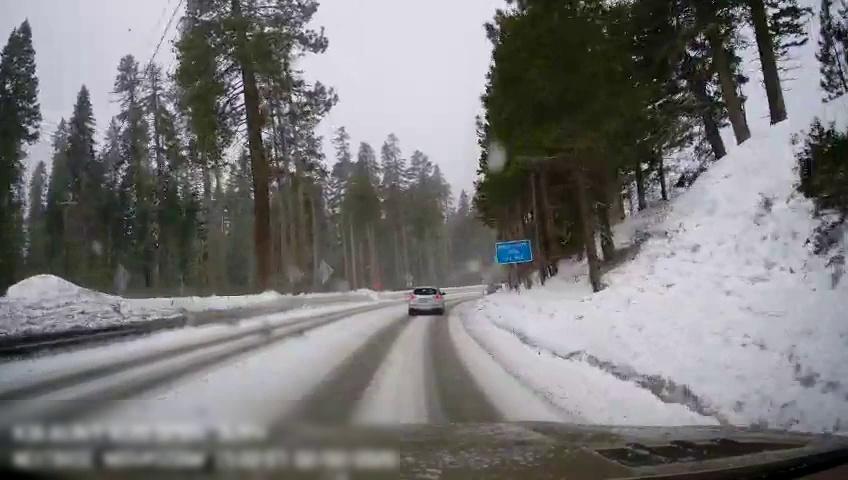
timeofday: Day
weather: Snowy
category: Drivable Space
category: Vehicles | SUV
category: Traffic | Signs
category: Traffic | Signs